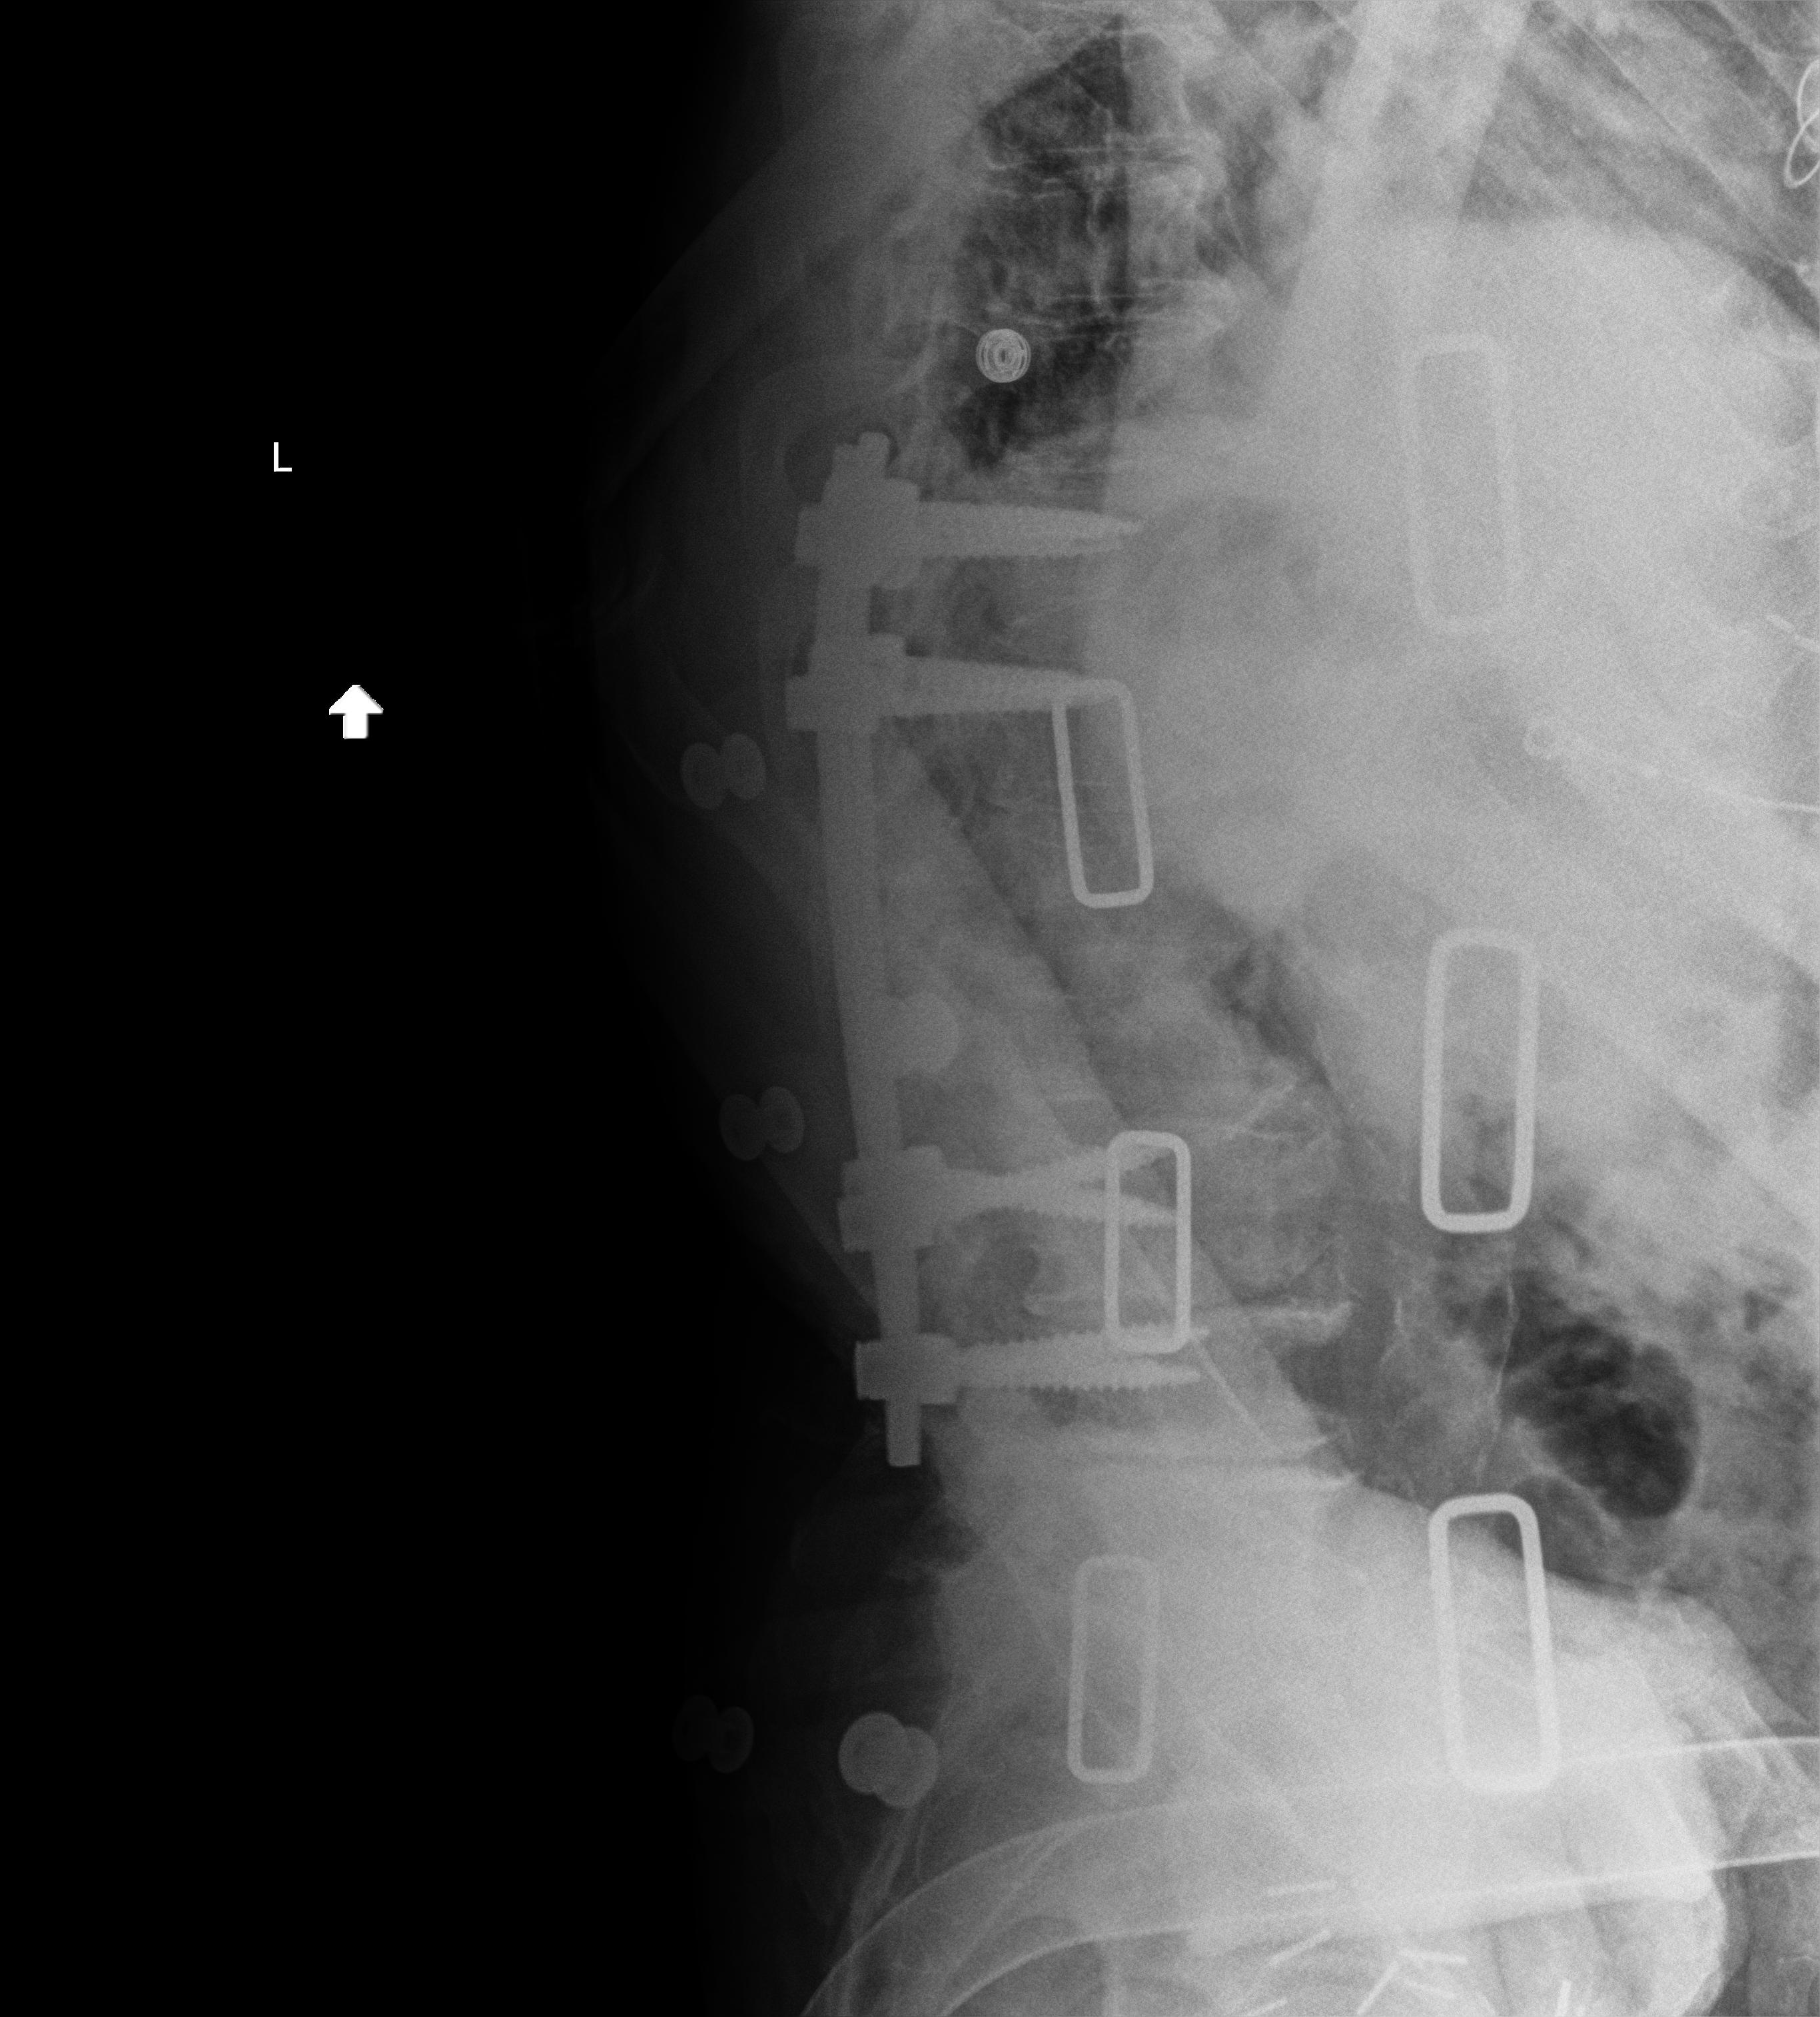
View: LATERAL
Implant manufacturer: orthofix firebird